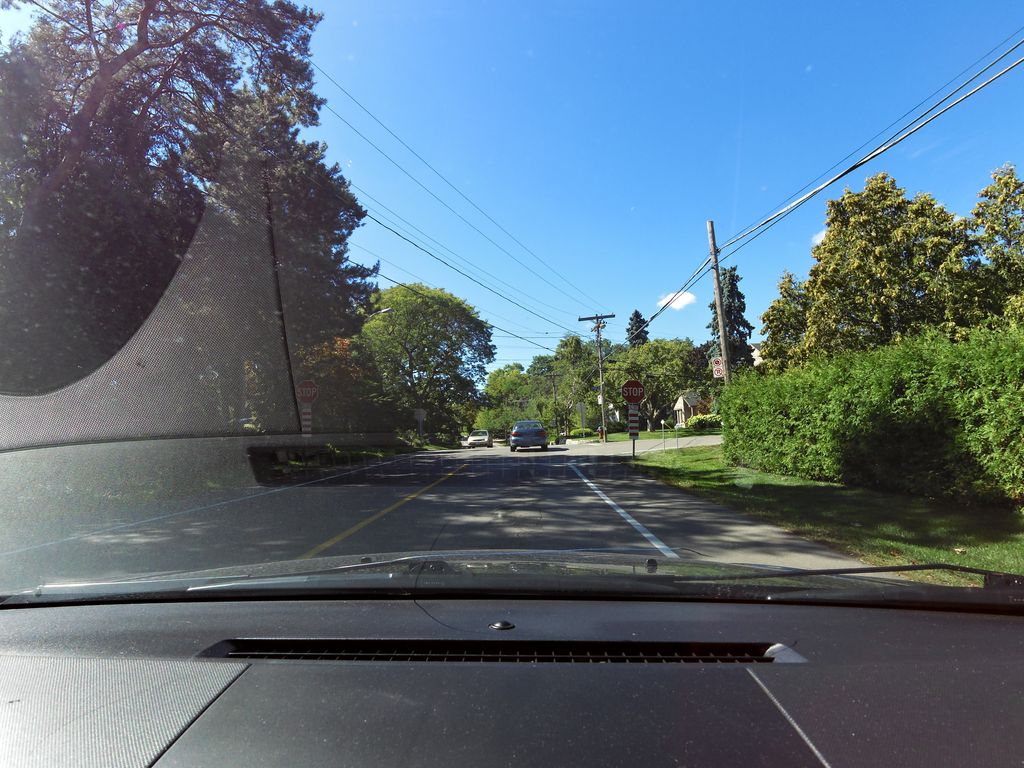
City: hamilton